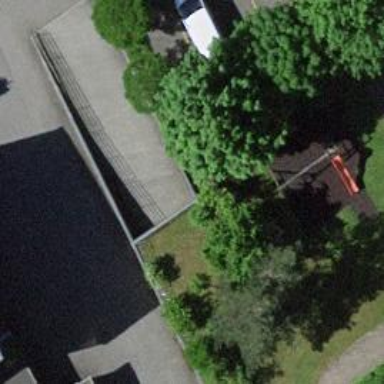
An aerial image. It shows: Parking entrance.